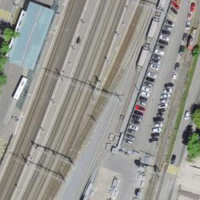
EUNIS habitat code: 57
Species observed at this site:
Tettigonia viridissima